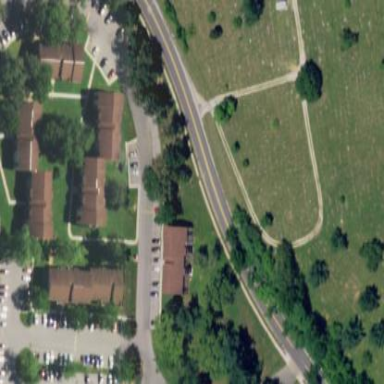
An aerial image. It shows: Cemetery.